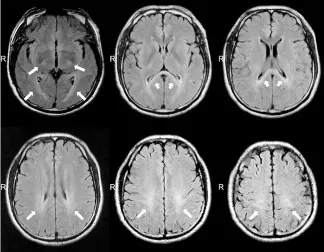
(A) Magnetic resonance imaging (MRI) of the brain for case 1 showed abnormal consecutive hyperintensities along the bilateral corticospinal tracts and in the optic radiation and corpus callosum on T2-weighted (T2W) fluid-attenuated inversion recovery (FLAIR) images (white arrowheads).
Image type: radiology (mri)